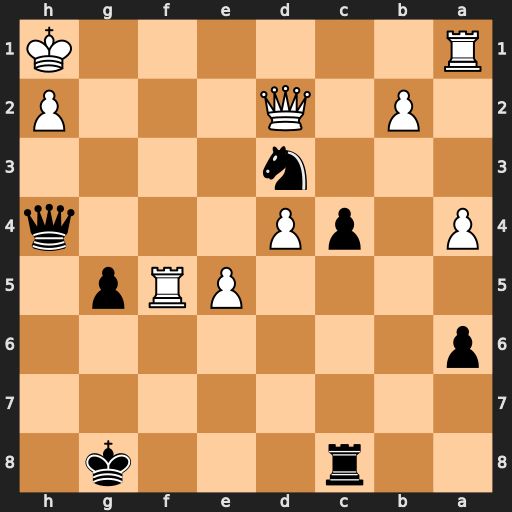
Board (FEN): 2r3k1/8/p7/4PRp1/P1pP3q/3n4/1P1Q3P/R6K
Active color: b
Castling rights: -
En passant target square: -
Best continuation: Qe4+ Rf3 Qxf3+